Aerial crown-view tile of a tropical tree (Barro Colorado Island, Panama), acquired 20250414:
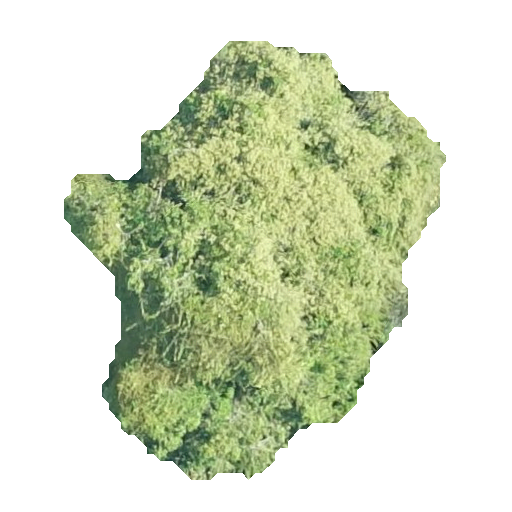
Species: Prioria copaifera
GBIF accepted scientific name: Prioria copaifera
Crown area: 158.569 m²